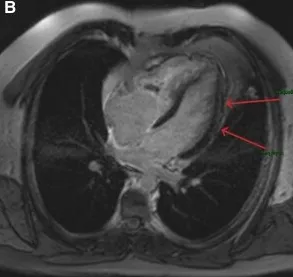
Delayed gadolinium enhancement cardiac MRI of short axis view shows subendocardial hyper-enhancement of the right ventricle suggesting fibrosis (arrows): delayed gadolinium enhancement cardiac MRI shows discrete left lateral subepicardial hyper-enhancement suggesting a sequela of myocarditis.
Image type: radiology (mri)